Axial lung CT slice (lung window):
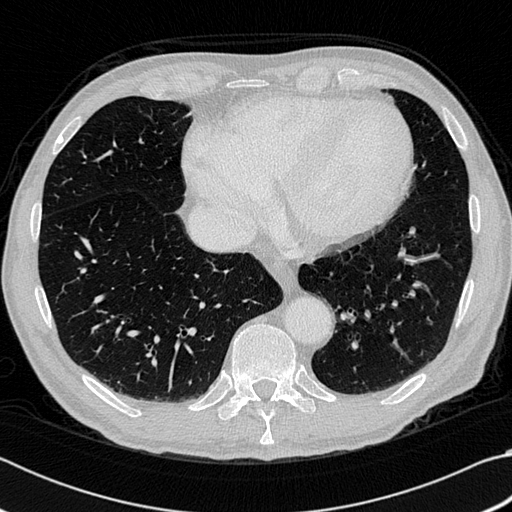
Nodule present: no